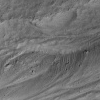
Atmospheric dust classification: not_dusty